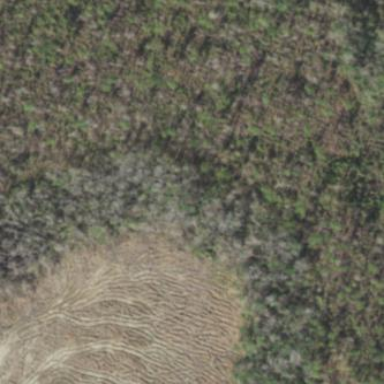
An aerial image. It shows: Forest area dominated by needle-leaved trees.